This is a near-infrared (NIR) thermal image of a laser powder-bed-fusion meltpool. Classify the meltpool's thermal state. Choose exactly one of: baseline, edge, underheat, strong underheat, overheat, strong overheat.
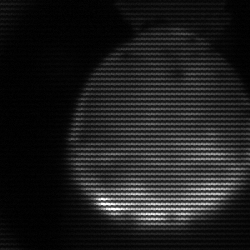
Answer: edge